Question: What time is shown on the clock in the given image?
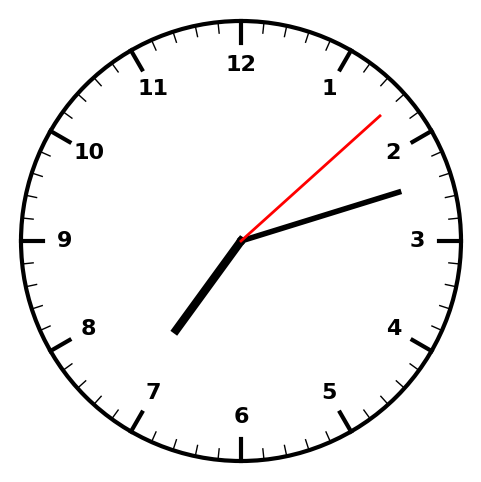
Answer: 07:12:08